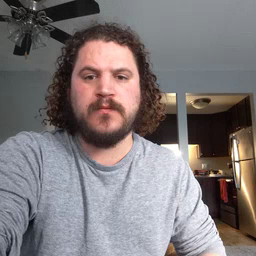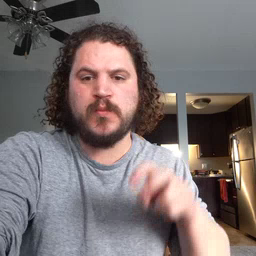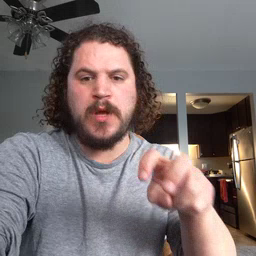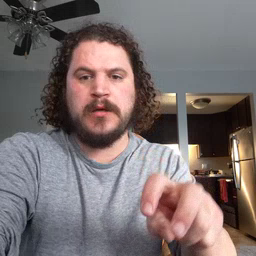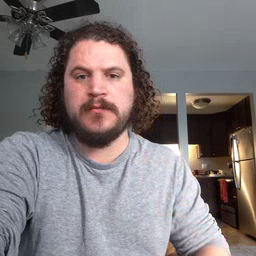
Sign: ride